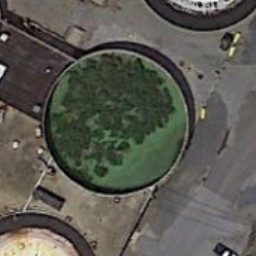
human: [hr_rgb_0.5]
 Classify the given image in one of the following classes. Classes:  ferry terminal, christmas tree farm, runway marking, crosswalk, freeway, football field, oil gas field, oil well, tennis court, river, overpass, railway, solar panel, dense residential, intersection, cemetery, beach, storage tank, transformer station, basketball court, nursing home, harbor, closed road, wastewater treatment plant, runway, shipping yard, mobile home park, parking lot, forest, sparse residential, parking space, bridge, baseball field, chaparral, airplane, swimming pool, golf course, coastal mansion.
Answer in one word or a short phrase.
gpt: wastewater treatment plant